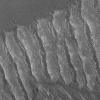
Atmospheric dust classification: not_dusty